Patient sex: F
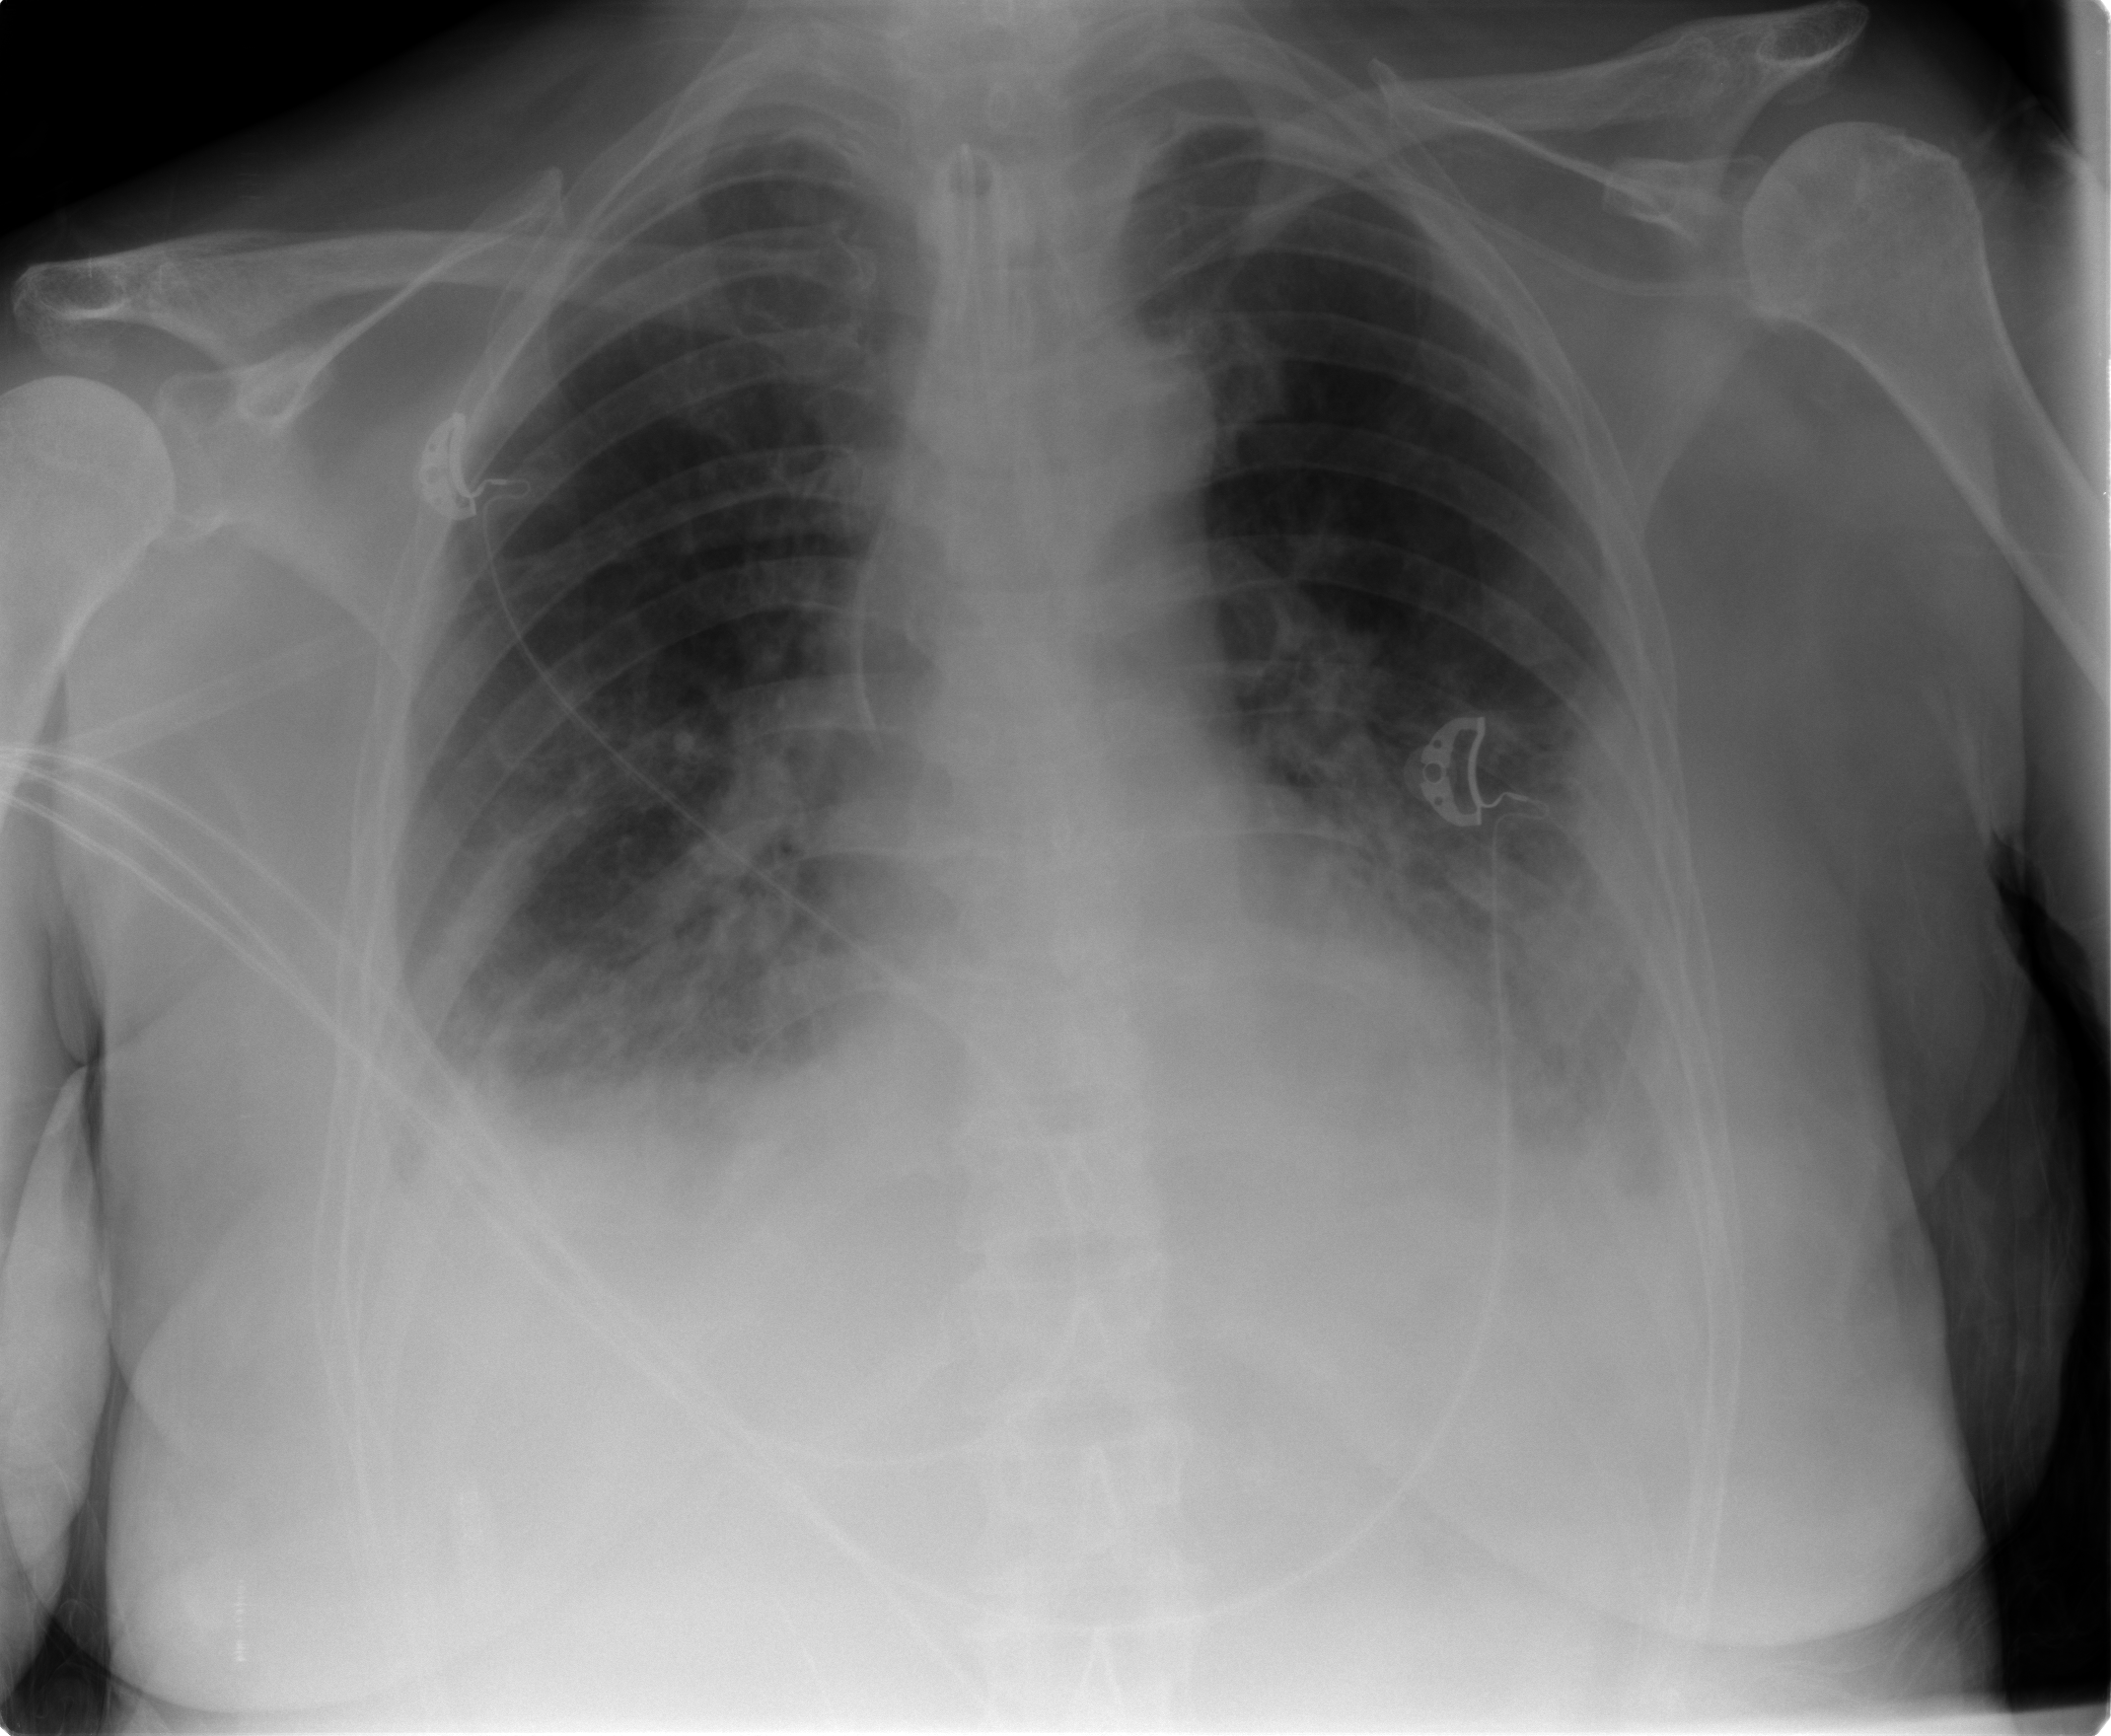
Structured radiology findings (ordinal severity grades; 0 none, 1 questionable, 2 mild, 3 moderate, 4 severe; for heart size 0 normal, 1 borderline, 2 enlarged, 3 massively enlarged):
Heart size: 0
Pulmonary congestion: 1
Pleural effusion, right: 2
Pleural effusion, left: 3
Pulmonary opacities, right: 2
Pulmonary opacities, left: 2
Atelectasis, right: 2
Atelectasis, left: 2